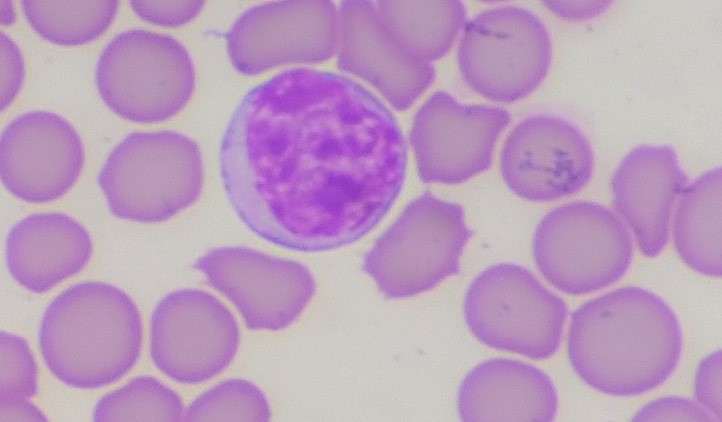
White blood cell type: Lymphocyte